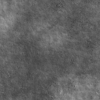
Label: not_dusty